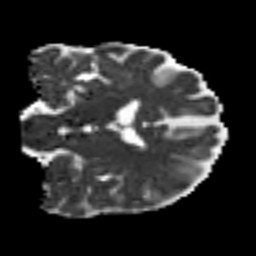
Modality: MD
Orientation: coronal
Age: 49
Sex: male
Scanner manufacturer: siemens
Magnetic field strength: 3 T
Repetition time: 7.3 s
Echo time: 0.087 s